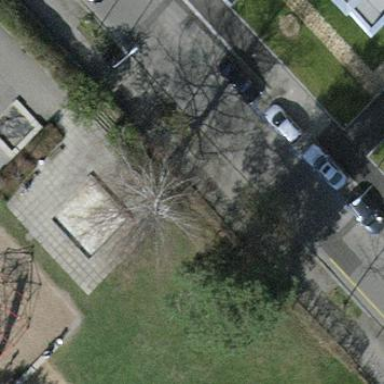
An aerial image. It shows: Parking lane.